Question: The bug is hard to explain so I will add images to show my problem. As you can see in the provided picture the interface is completely empty. Does anyone know how to fix this? I have reinstalled eclipse and the addon multiple times and tried plenty of online tutorials but to no success.

Also, the code that was used is the base JPanel code that is generated when selecting it from the "New -> Other -> JPanel"
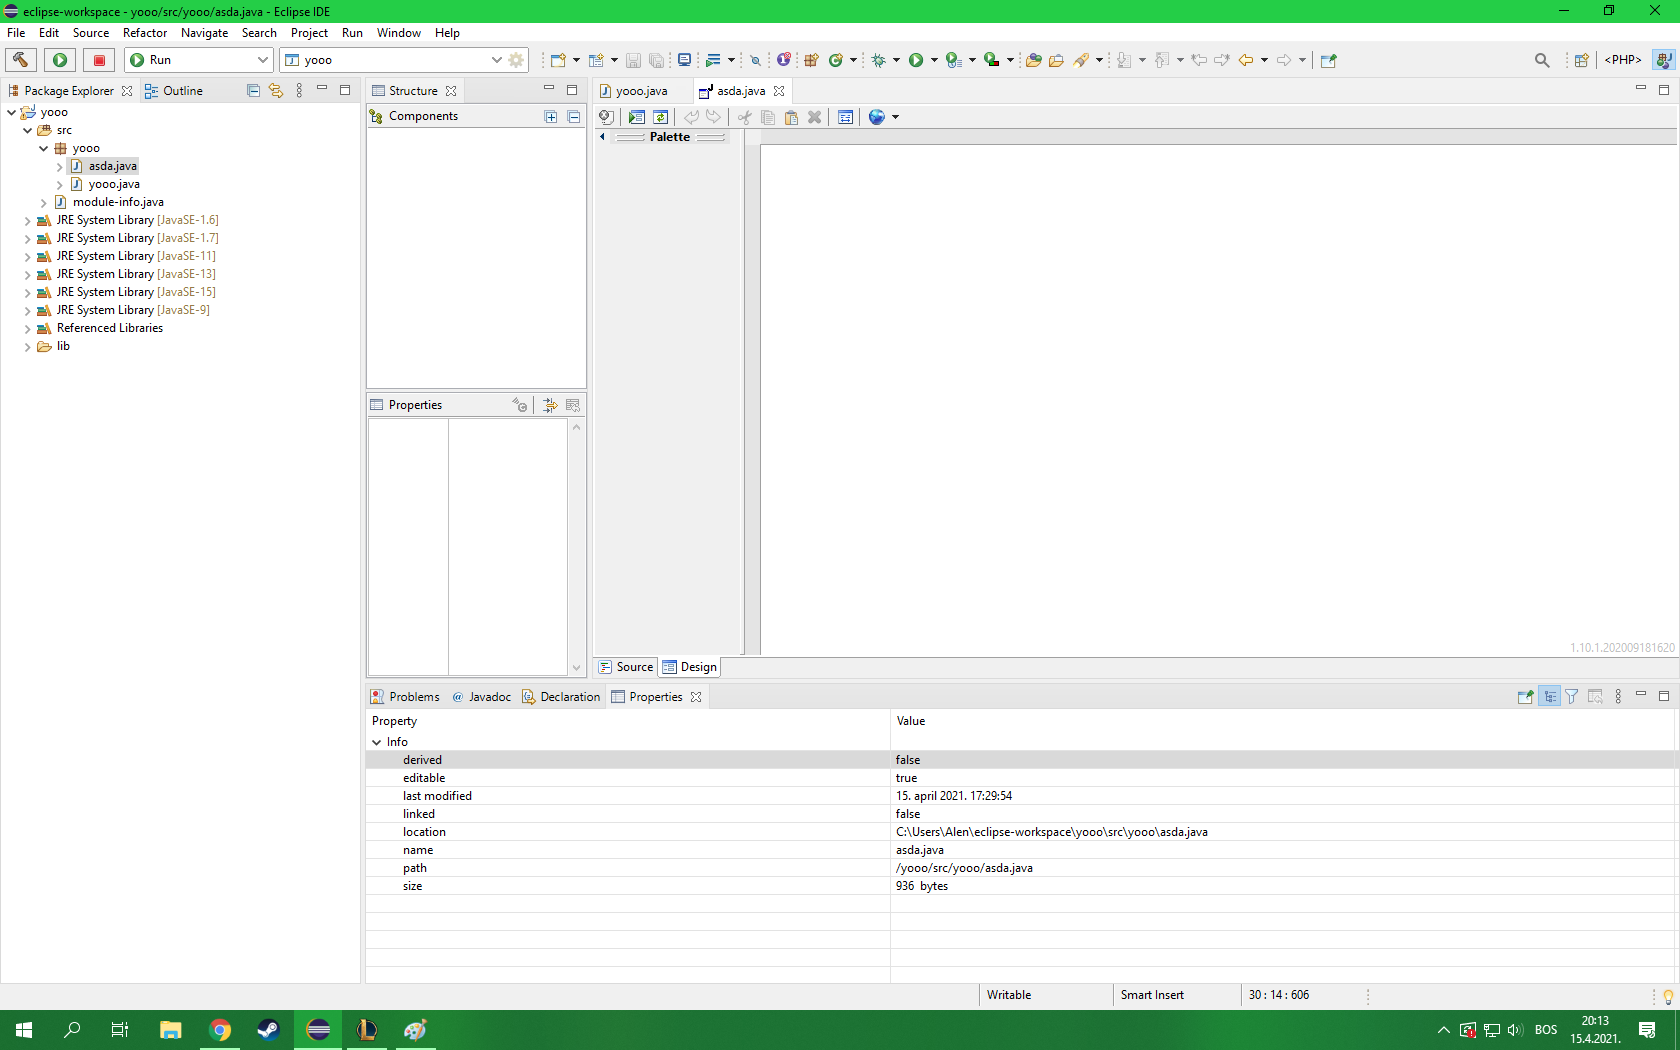
Answer: Well here is a way to fix this:
- - - - -
In case your get any kind of errors use the marketplace to update your WindowBuilder and that should fix it.